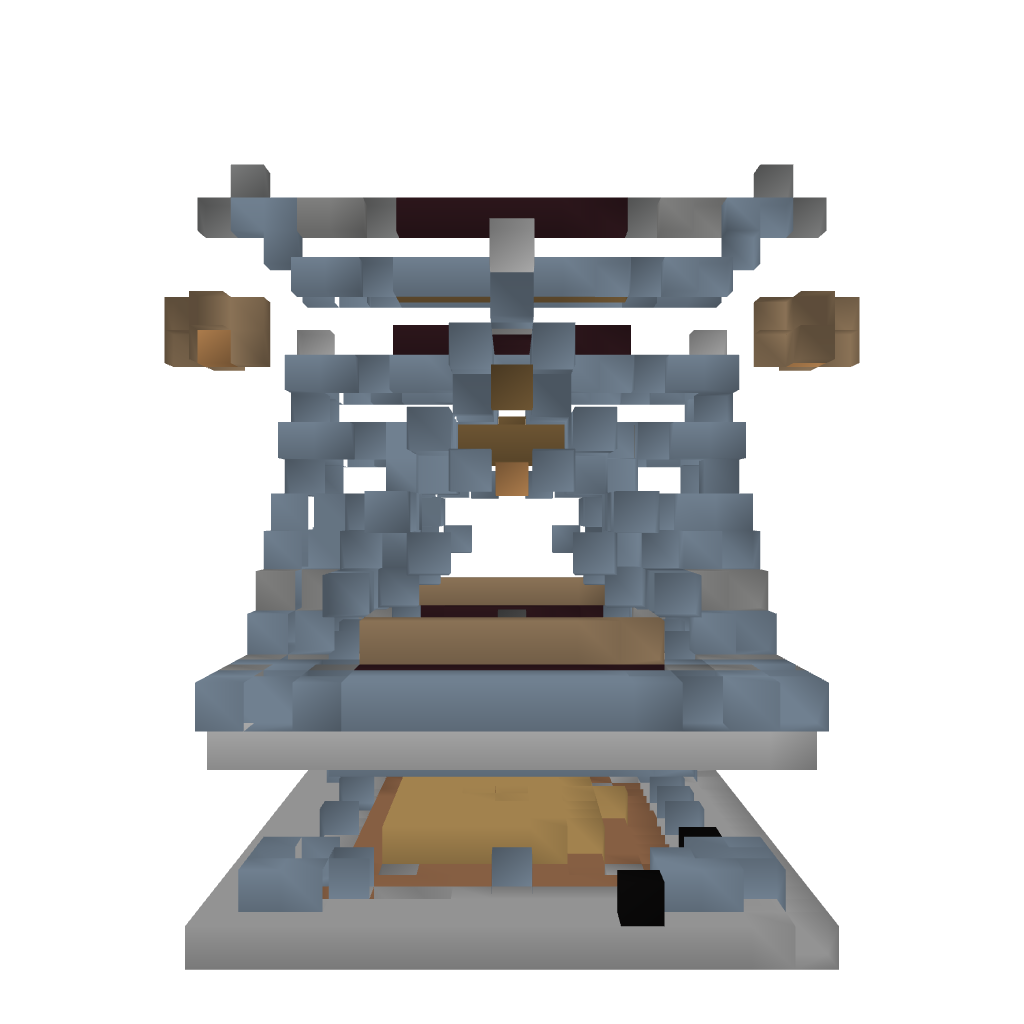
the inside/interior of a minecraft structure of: EuroAsian Style home